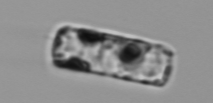
Label: Guinardia_delicatula